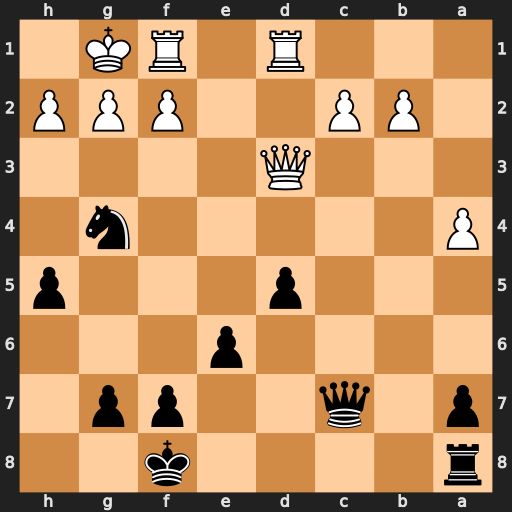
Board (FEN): r4k2/p1q2pp1/4p3/3p3p/P5n1/3Q4/1PP2PPP/3R1RK1
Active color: b
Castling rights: -
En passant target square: -
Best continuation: Qxh2#